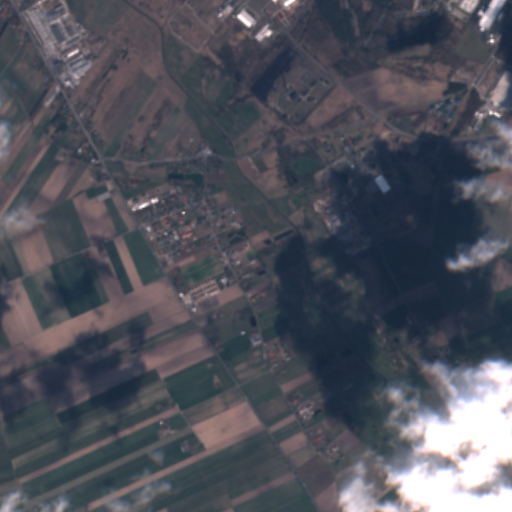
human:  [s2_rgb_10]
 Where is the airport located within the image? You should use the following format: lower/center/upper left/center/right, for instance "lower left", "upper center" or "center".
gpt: The airport is located in the upper left of the image.
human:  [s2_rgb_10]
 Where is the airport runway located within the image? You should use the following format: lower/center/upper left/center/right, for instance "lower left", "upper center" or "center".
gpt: The airport runway is located in the upper left of the image.
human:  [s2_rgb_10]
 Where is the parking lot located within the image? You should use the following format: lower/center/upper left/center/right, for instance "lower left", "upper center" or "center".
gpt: The parking lot is located in the upper center of the image.
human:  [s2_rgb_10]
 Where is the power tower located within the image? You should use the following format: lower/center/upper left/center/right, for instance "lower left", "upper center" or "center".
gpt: The power tower is located in the upper left of the image.
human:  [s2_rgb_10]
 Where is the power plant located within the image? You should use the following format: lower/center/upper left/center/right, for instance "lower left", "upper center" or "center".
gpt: There is no power plant in the image.